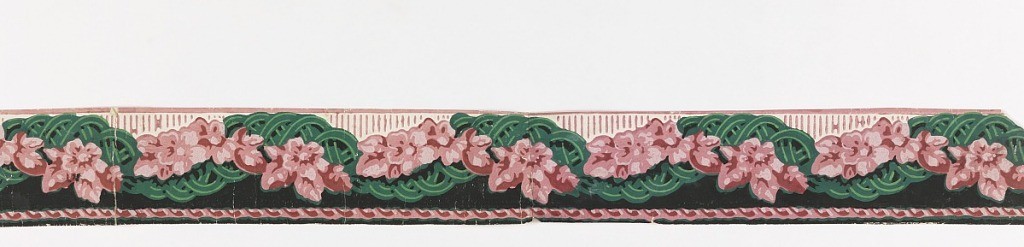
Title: Border
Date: ca. 1810
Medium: Block-printed
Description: Horizontal rectangle. Narrow border with undulating band of pink roses and green intertwining stems. Printed in colors.